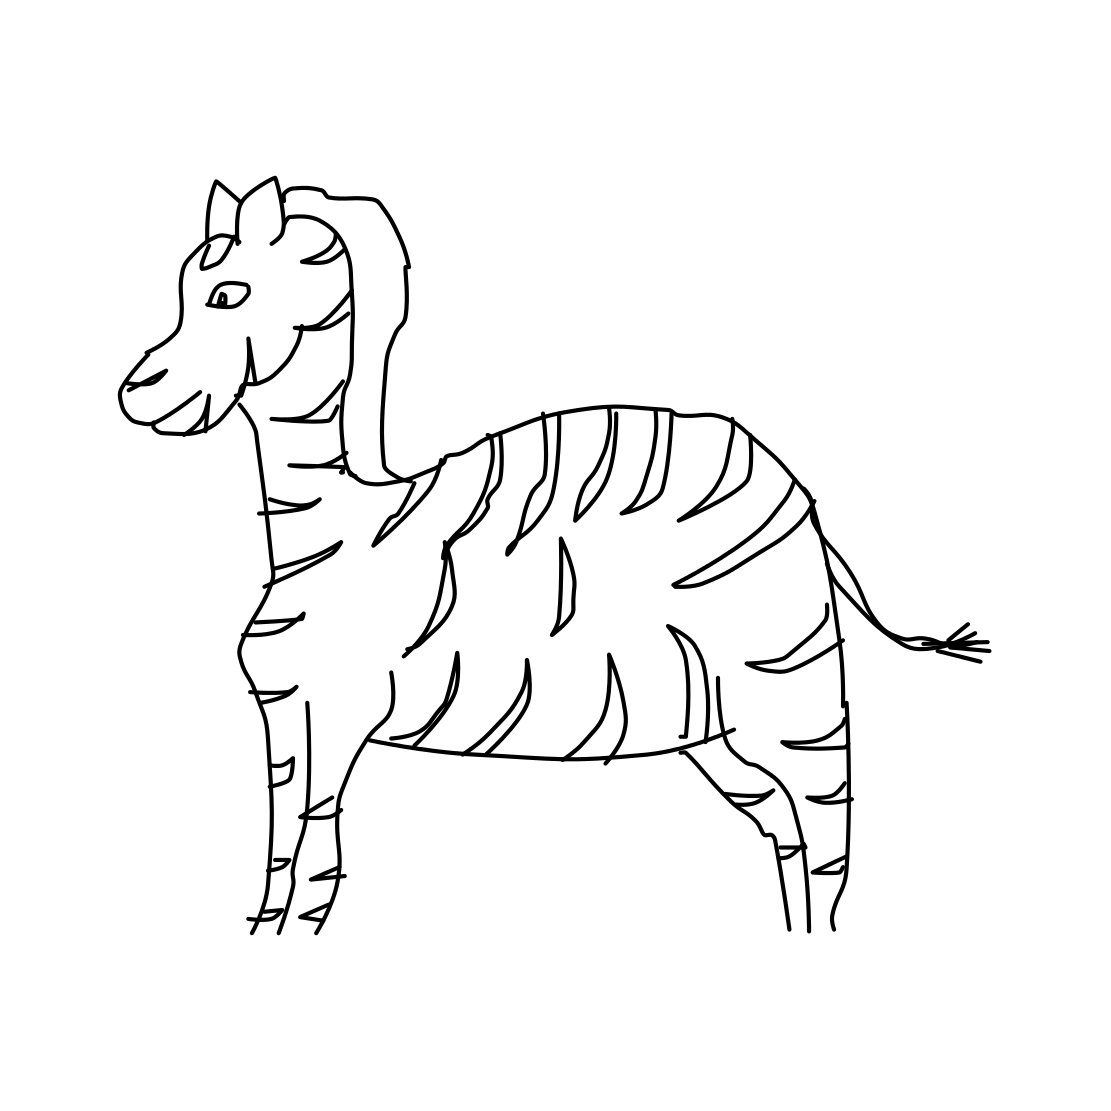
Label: zebra